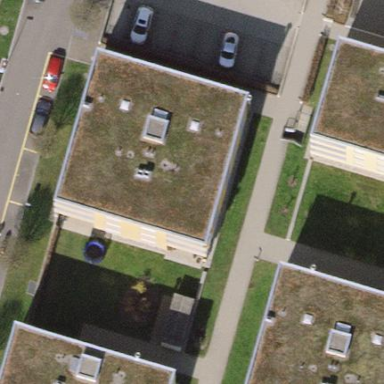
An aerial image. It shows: Flat-roofed apartment building with red-colored roofing.